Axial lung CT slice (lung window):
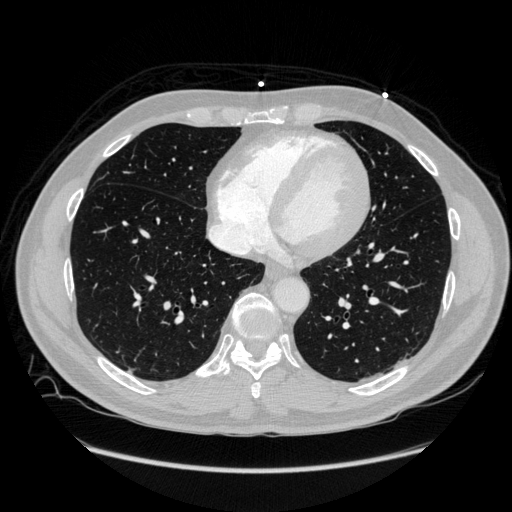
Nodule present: no